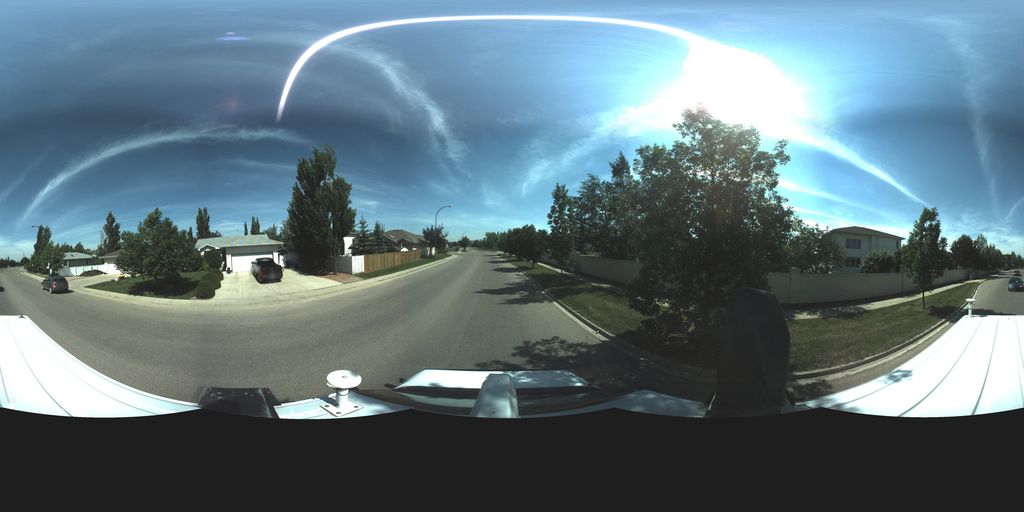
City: saskatoon